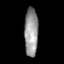
Tissue: prostate
Cell type: T cells
Senescence score: 0.3341
Nuclear area (px): 646
Mean DAPI intensity: 152.149